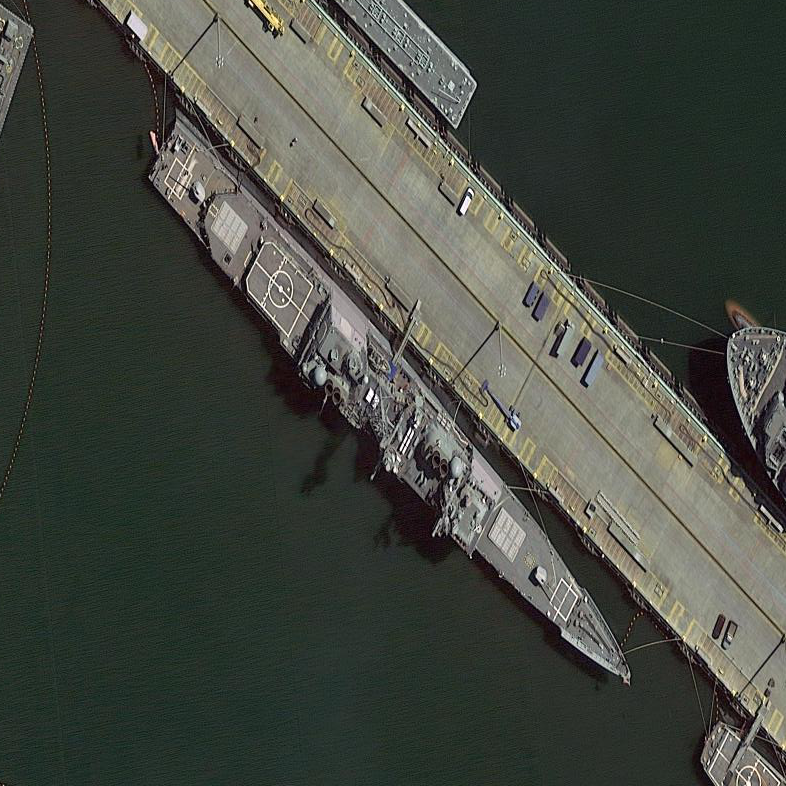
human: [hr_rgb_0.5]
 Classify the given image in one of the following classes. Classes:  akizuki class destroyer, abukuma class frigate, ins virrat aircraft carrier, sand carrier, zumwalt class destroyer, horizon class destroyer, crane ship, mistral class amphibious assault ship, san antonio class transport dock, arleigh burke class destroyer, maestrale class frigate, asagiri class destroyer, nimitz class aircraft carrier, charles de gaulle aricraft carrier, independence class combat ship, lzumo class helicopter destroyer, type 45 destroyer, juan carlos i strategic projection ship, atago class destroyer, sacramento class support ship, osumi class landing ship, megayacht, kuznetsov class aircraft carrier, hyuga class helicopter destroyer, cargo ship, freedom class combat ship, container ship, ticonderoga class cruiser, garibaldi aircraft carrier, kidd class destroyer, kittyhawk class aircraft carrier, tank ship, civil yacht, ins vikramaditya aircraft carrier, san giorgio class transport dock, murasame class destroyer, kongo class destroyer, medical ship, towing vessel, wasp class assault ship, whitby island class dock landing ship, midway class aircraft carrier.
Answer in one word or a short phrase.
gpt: Ticonderoga class cruiser